Question: Given set two - dimensional integers. The array consists of 5 rows and 10 columns.
Each value in the system is a random number between 0 and 20.
Have to write a program that performs the sorting of the array values as follows:
First there arrange the values in each column so that they are sorted in ascending order (top to bottom), then - so there can sort the columns right "comes right" by comparing pairs of values in different columns in the same row (a "comparison lexicography"): comparing two values in two columns in the first row, if they are the same compared to the values in the second row, and so on, and accordingly change the order of columns (see example in the third printing of the array, below).
To display the array before sorting and after each of the two phases of the emergency.
for example :

I stuck with the sorting of the each cols. I don't get the sorting i want. I would like to get your help please.
This is my code:
'''
#include "stdio.h"
#include "conio.h"
#include "malloc.h"
#include "stdlib.h"
#define N 5
#define M 10
#define LOW 0
#define HIGH 20
void initRandomArray(int arr[N][M]);
void printArray(int arr[N][M]);
void SortInColumn(int arr[N][M],int m);
int main()
{
int arr[N][M];
int m;
m=M;
srand((unsigned)time(NULL)); //To clear the stack of Random Number
initRandomArray(arr);
printf("Before sorting:
");
printArray(arr);
printf("Sorting elements in each column:
");
SortInColumn(arr,M);
system("pause");
return 0;
}
void initRandomArray(int arr[N][M])
{
int i,j;
for (i=0 ; i<N ; i++)
for (j=0 ; j<M ; j++)
{
arr[i][j]=LOW+rand()%(HIGH-LOW+1);
}
}
void printArray(int arr[N][M])
{
int i,j;
for (i=0 ; i<N ; i++)
{
for (j=0 ; j<M ; j++)
printf("%d ", arr[i][j]);
printf("
");
}
}
void SortInColumn(int arr[][M],int m)
{
int i,j;
int temp;
for( i=m-1 ; i>=0 ; i--)
{
for(j=0; j<N-1; j++)
if (arr[i][j]>arr[i][j+1]) // compare adjacent item
{
temp=arr[i][j];
arr[i][j]=arr[i][j+1];
arr[i][j+1]=temp;
}
}
for (i=0 ; i<N ; i++)
{
for (j=0 ; j<M ; j++)
printf("%d ", arr[i][j]);
printf("
");
}
}
'''
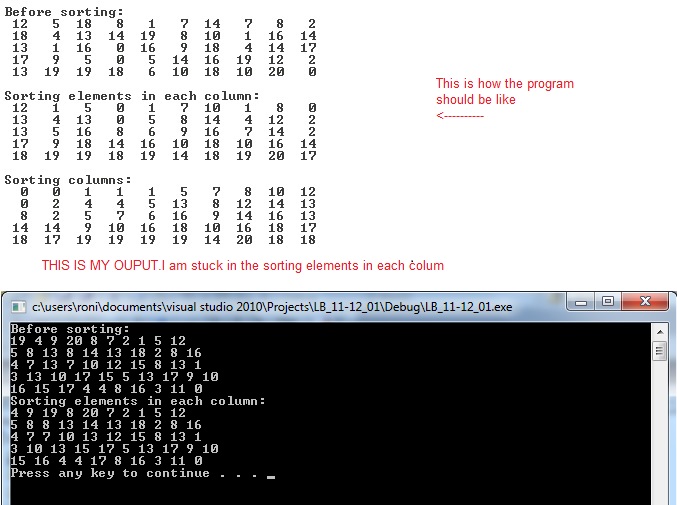
Answer: This is mine, and it runs and gives the correct answer.
Basically, you did two things wrong.
- you need three loops instead of two. The outer loop loops around each columns. the second loop makes sure you compare each column N-1 times since for each run you get one item in the right place. The inner loop do the adjacent comparison.- you need to change the comparison between 'arr[i][k]' and 'arr[i][k+1]' to 'arr[i][k]' to 'arr[i+1][k]'. Because you want to compare them in the same column, you hold the value 'k' (column) unchanged and change the rows 'i'.'''
void SortInColumn(int arr[][M],int m)
{
int i,j,k;
int temp;
for( k=0 ; k<m ; ++k)
{
for(j=0; j<N-1; j++)
{
for(i=0; i < N-1 - j; i++)
{
if (arr[i][k]>arr[i+1][k]) // compare adjacent item
{
temp=arr[i][k];
arr[i][k]=arr[i+1][k];
arr[i+1][k]=temp;
}
}
}
}
}
'''
BTW, this algorithm is very bad in performance in general. You may want to try something else.